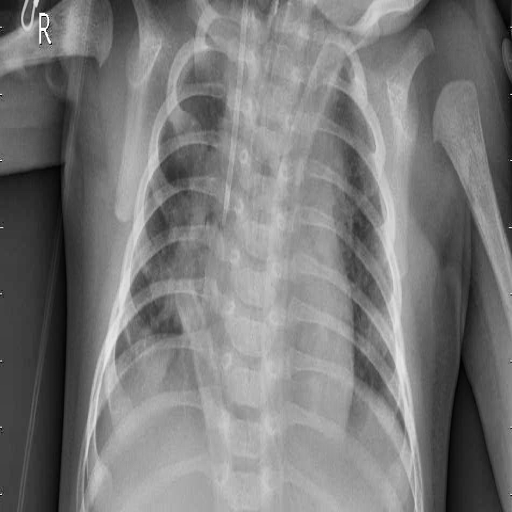
Finding: PNEUMONIA